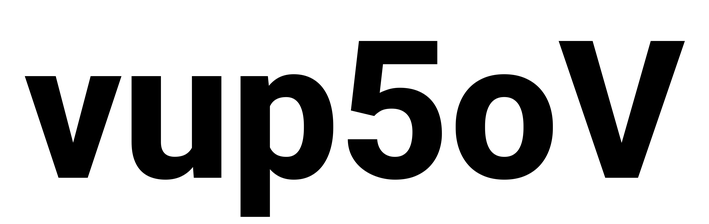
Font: Roboto_ExtraBold